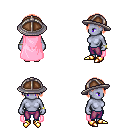
a pixel art fantasy rpg character, female body template, dark elf, purple skin, pink cape, magenta pants, red bangs hairstyle, chain helm, bracelets, gold boots, four views (front, back, left, right), 2x2 character sprite sheet, small pixel art, hard edges, no anti-aliasing